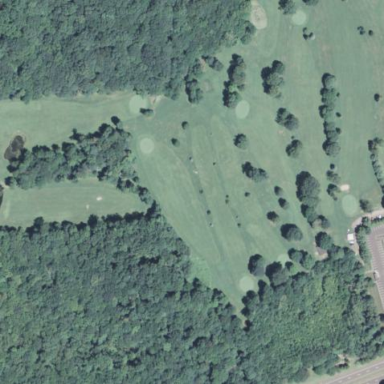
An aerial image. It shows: Golf course.